Question: I'm trying to execute the following line with Laravel,
'''
Hash::make('asdqwe');
'''
But it fails with this error:
'''
Bcrypt hashing not supported.
'''
I've checked my 'php.ini' and 'extension=mcrypt.so' is enabled, and 'phpinfo()' would show this:

Any idea? Thanks
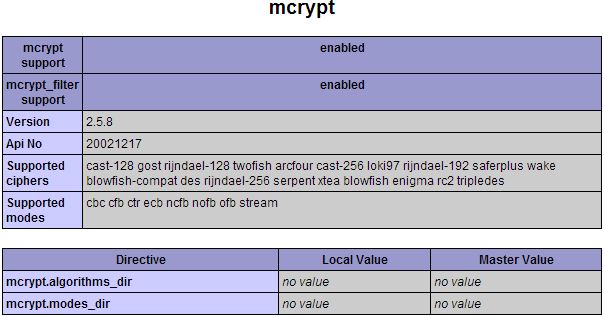
Answer: Laravel 4 requires PHP 5.3.7 minimum with the MCrypt extension installed
Source: <URL>